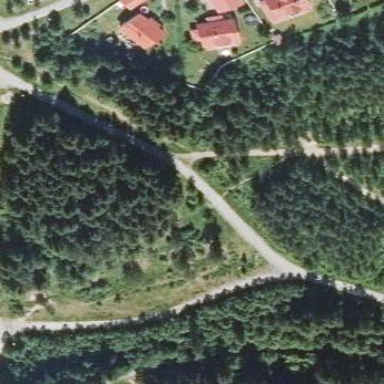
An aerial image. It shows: Forest with mixed types of leaves.